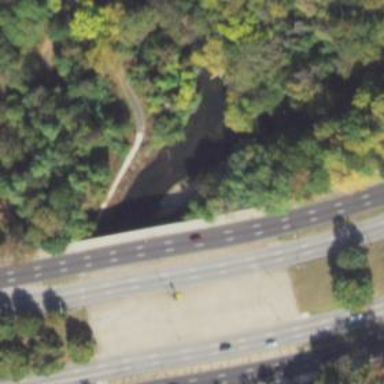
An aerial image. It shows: Footway on bridge.